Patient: sex F, age 69
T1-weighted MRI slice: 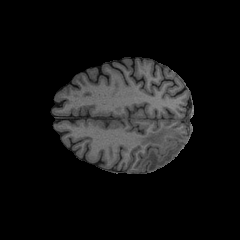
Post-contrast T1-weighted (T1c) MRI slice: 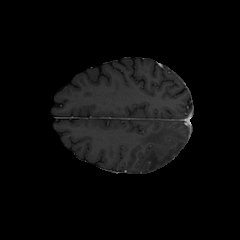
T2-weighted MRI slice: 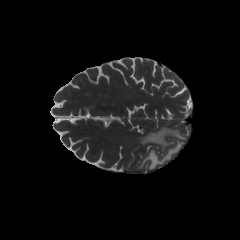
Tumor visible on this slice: yes
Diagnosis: Glioblastoma, IDH-wildtype
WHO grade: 4